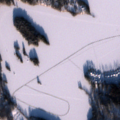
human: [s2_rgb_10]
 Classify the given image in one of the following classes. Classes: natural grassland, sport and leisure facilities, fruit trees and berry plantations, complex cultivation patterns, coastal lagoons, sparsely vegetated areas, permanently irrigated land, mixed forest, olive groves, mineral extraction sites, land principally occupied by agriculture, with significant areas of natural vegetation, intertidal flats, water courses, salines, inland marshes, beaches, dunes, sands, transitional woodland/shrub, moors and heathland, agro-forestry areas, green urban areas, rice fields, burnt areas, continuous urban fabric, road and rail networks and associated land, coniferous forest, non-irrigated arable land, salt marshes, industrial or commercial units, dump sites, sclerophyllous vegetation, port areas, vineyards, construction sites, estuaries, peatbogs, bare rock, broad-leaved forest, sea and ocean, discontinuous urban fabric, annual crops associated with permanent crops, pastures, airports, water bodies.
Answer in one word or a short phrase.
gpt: sport and leisure facilities, land principally occupied by agriculture, with significant areas of natural vegetation, coniferous forest, mixed forest, water bodies